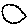
Label: circle